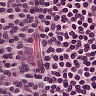
Metastatic tissue present: no